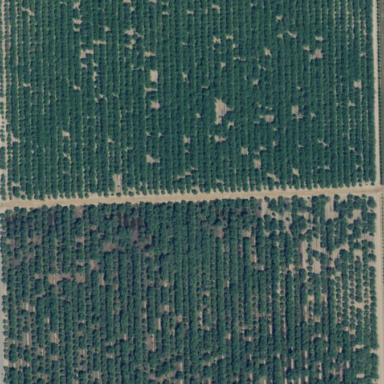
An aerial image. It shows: Almond orchard with rows of almond trees.